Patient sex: F
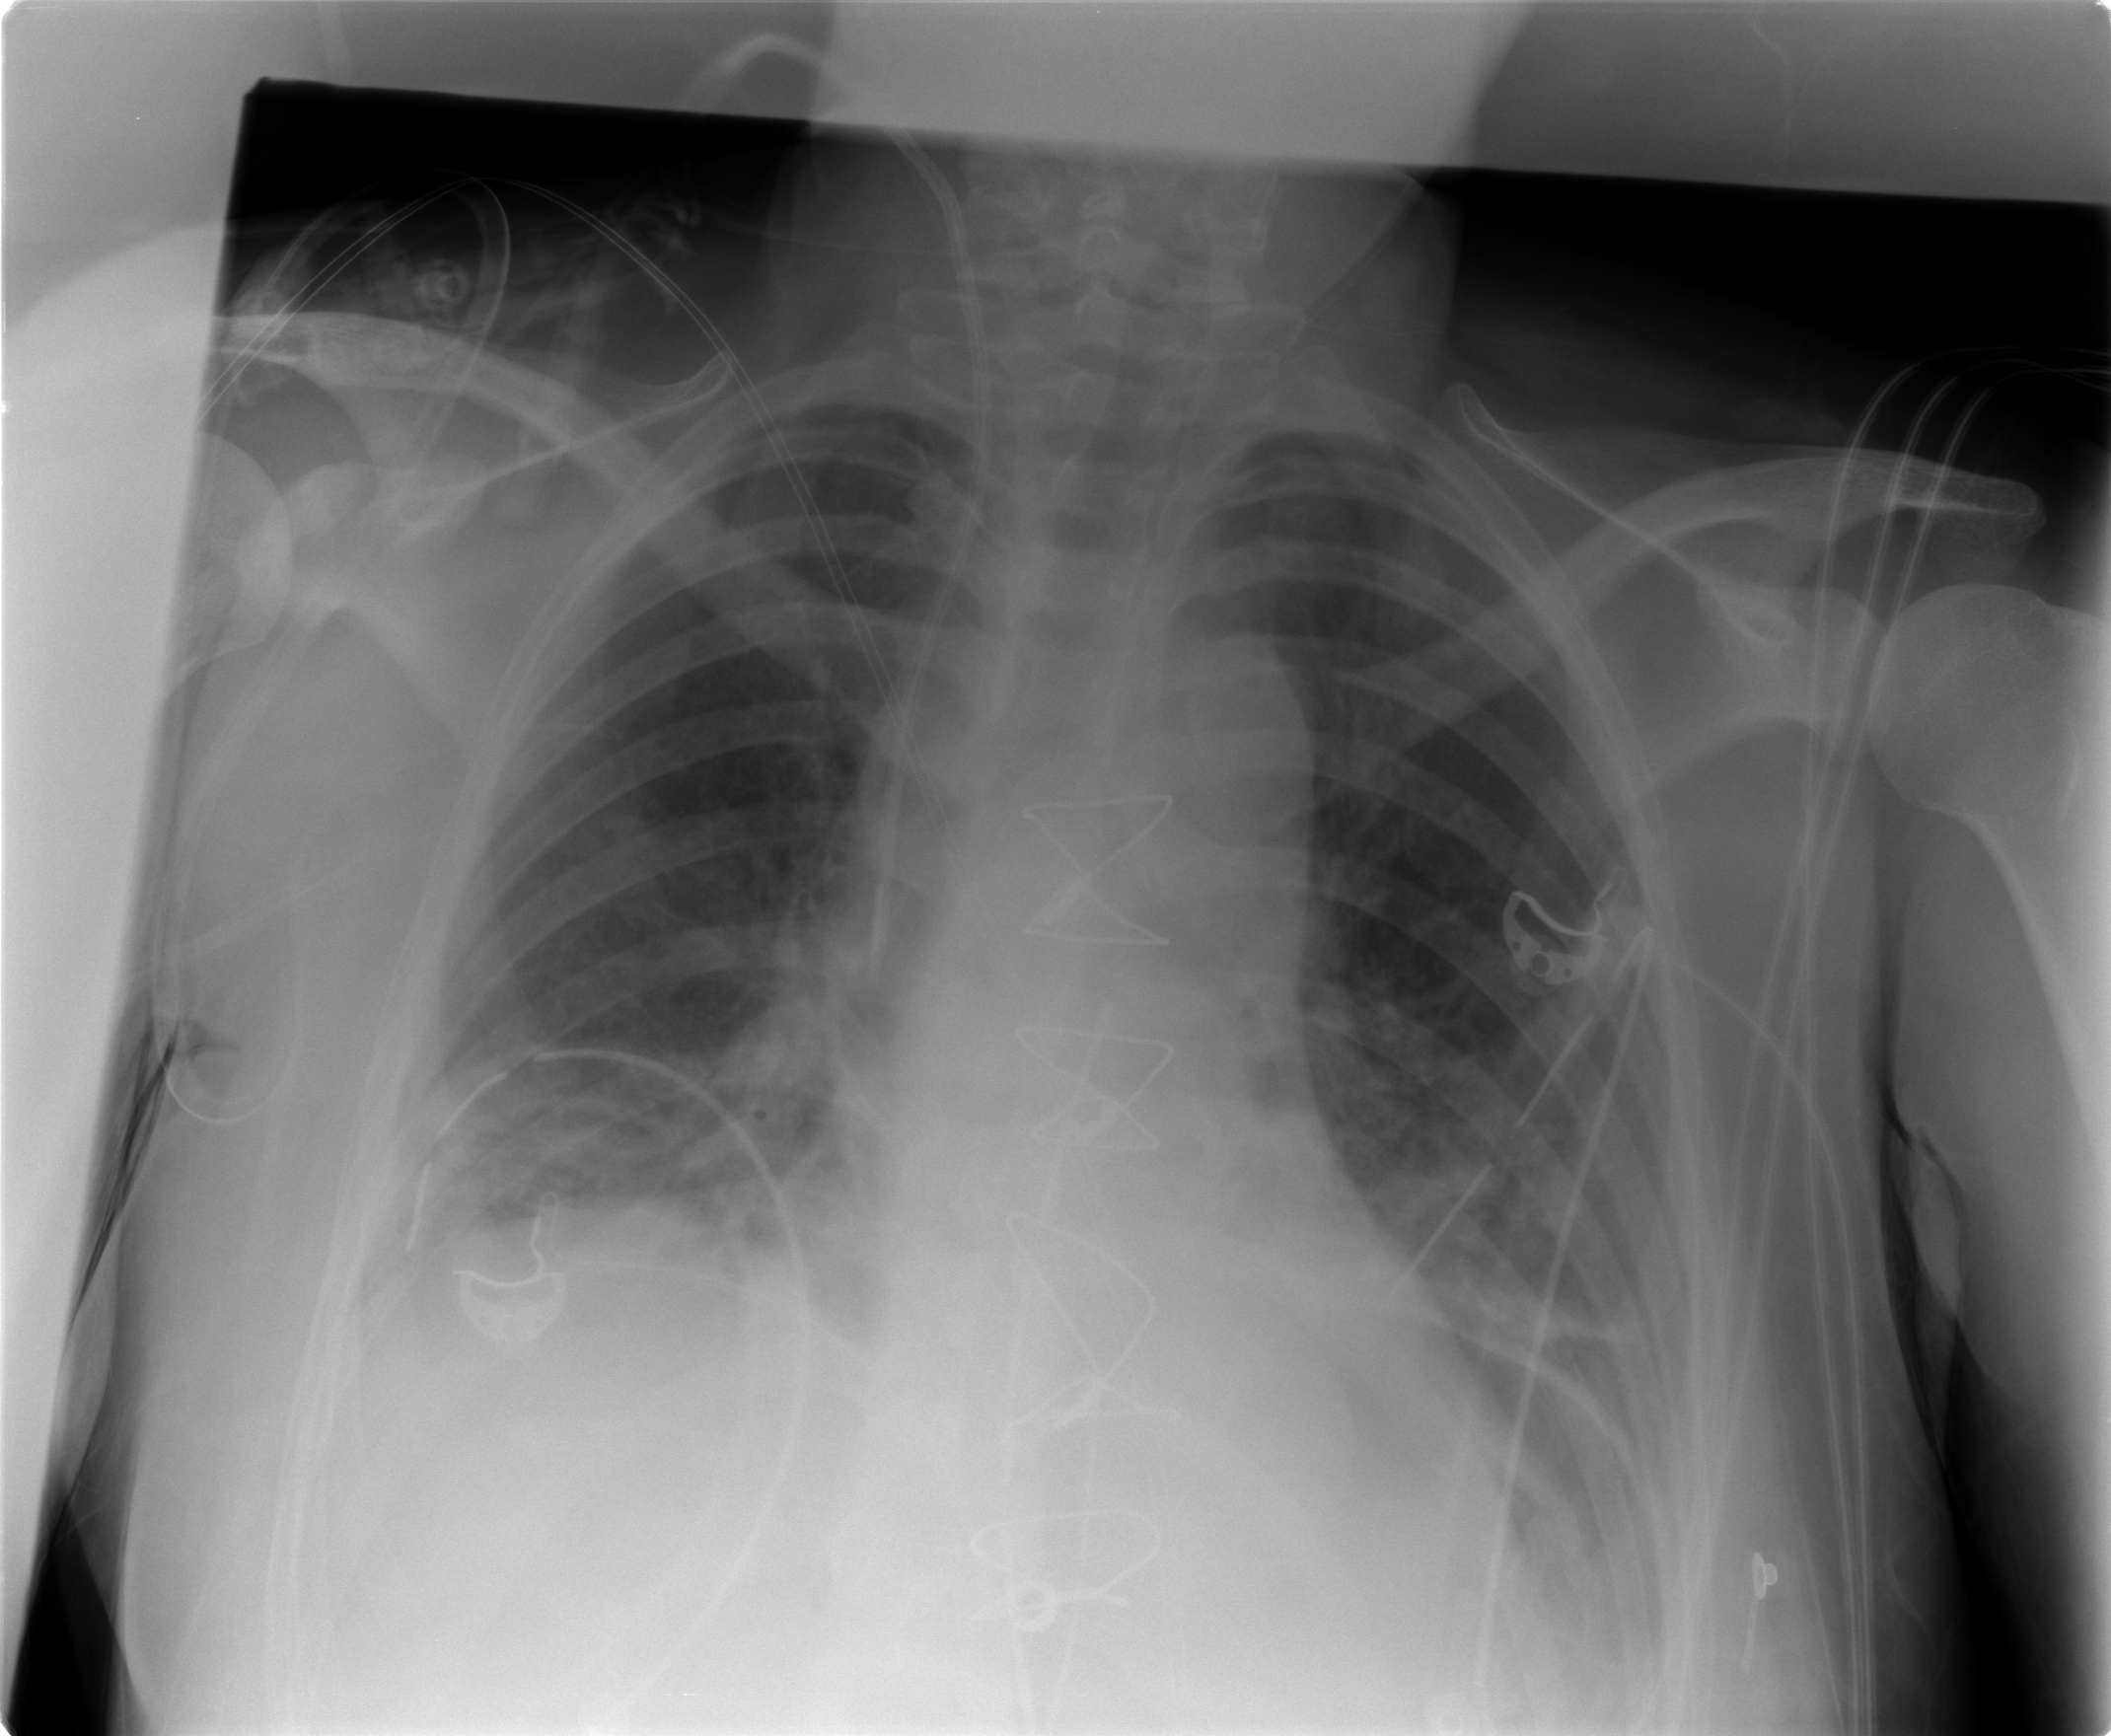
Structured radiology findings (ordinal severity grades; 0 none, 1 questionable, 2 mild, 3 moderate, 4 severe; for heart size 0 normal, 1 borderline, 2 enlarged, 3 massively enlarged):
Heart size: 2
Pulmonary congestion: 2
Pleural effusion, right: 0
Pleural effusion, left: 0
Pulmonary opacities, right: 0
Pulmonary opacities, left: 1
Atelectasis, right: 2
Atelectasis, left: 2